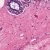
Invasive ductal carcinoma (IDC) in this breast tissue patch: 0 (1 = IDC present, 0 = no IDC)